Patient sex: M
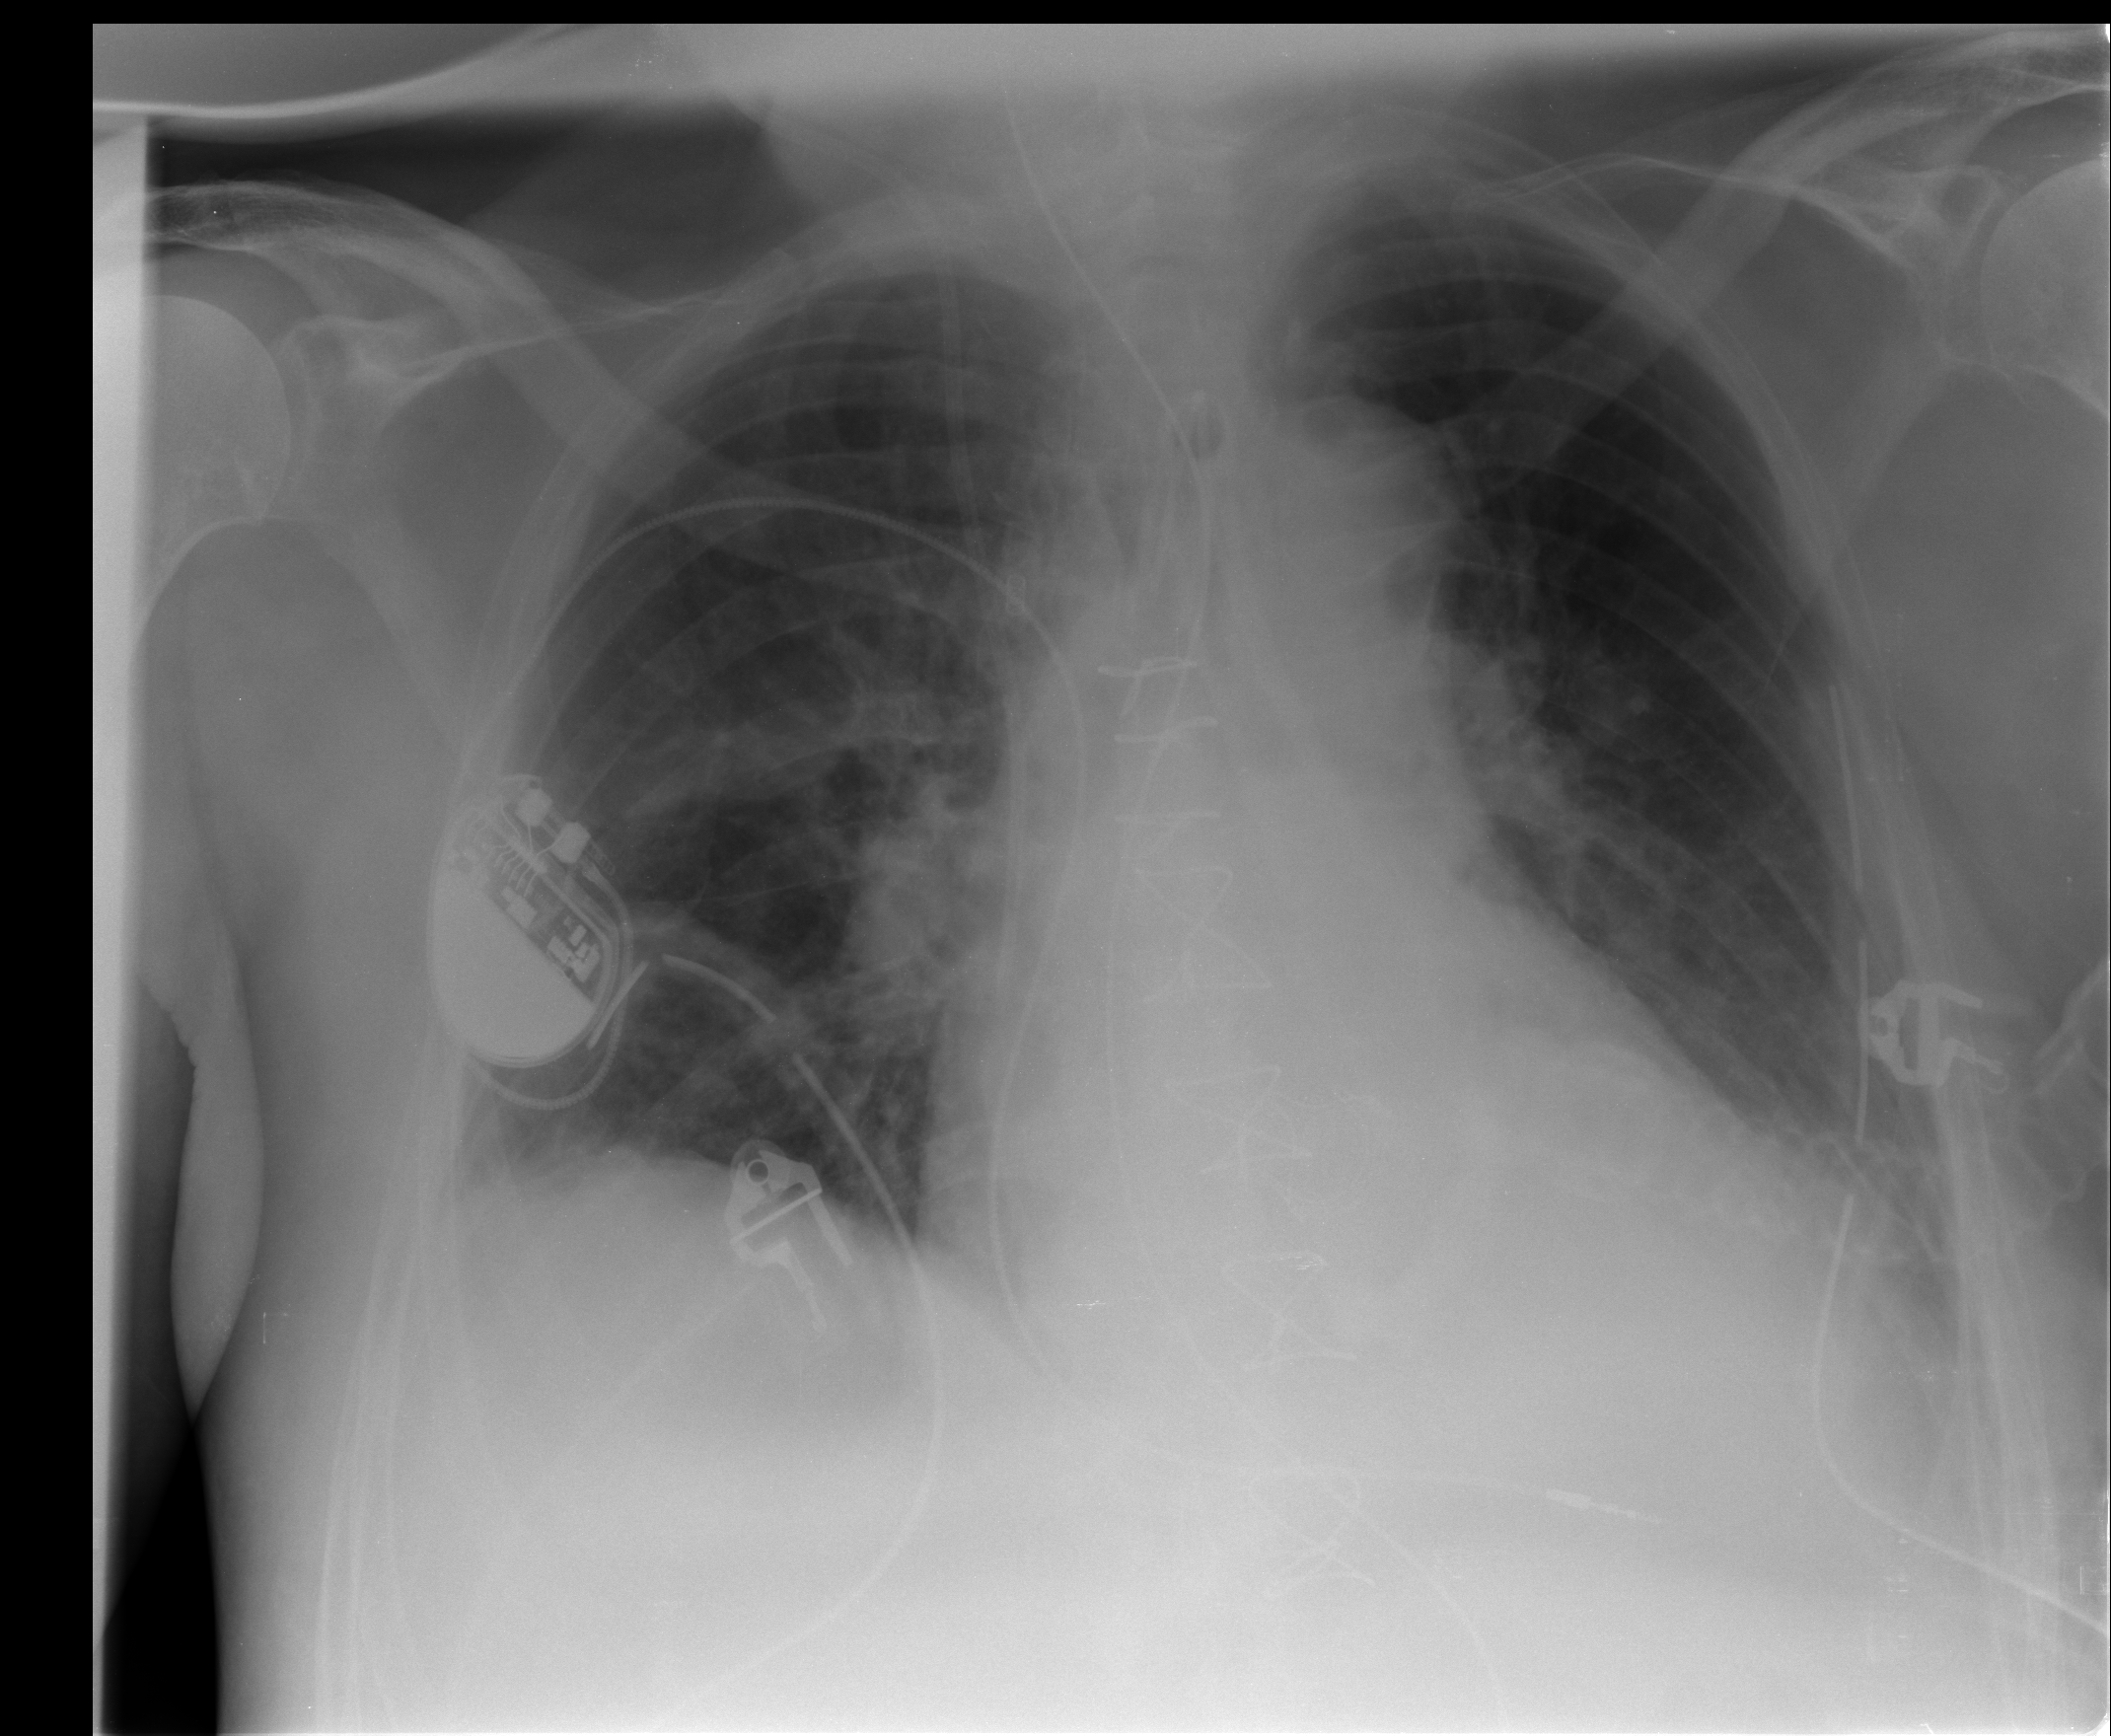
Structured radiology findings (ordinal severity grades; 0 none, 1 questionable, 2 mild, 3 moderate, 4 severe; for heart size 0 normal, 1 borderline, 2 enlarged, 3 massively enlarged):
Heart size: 2
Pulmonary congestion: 1
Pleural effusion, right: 2
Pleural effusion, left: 2
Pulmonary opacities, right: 1
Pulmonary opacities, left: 1
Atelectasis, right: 2
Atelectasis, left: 2